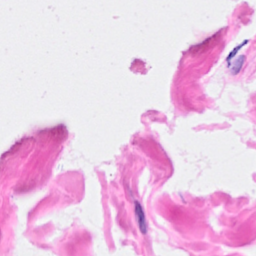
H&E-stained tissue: Breast